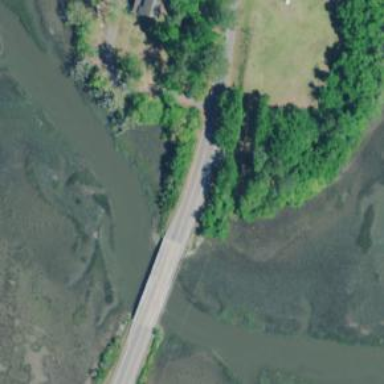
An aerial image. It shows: Residential road with bridge.